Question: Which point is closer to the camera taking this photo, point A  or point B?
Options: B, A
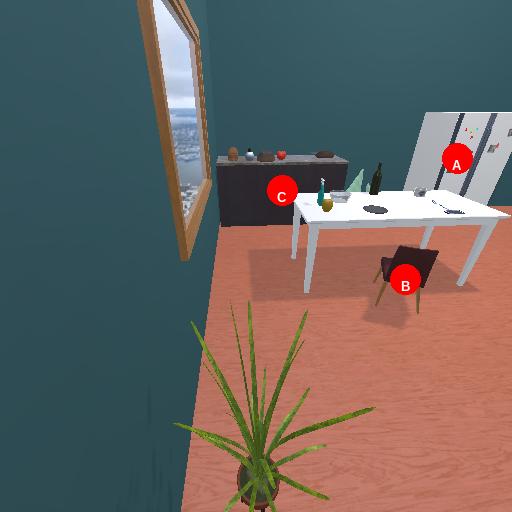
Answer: B